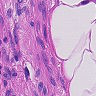
Metastatic tissue present: no